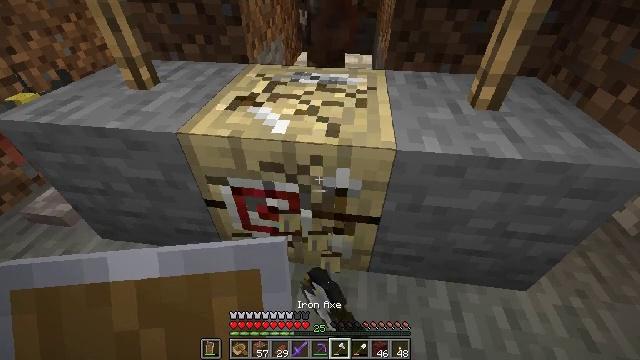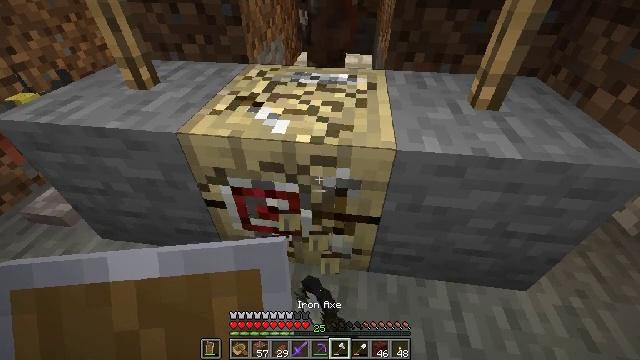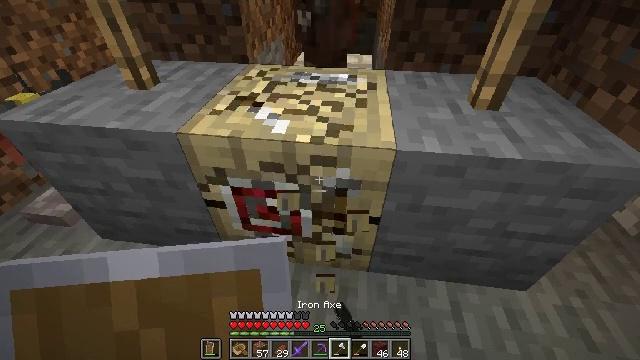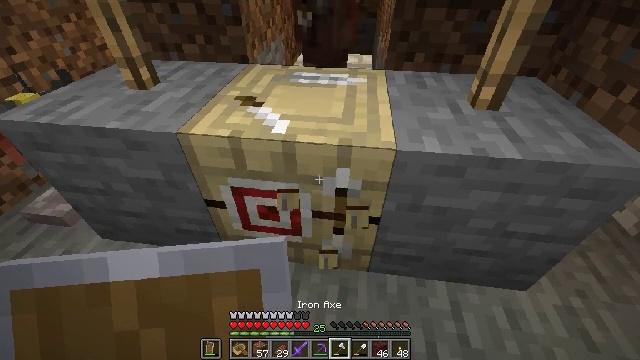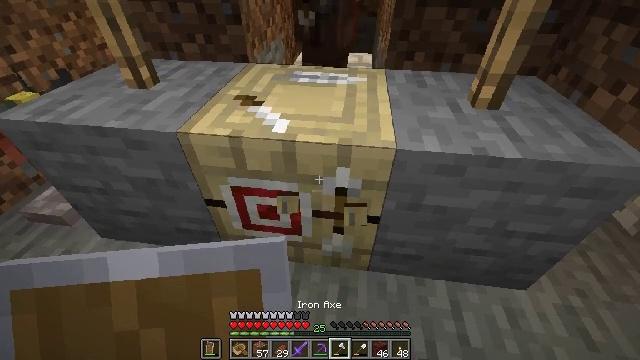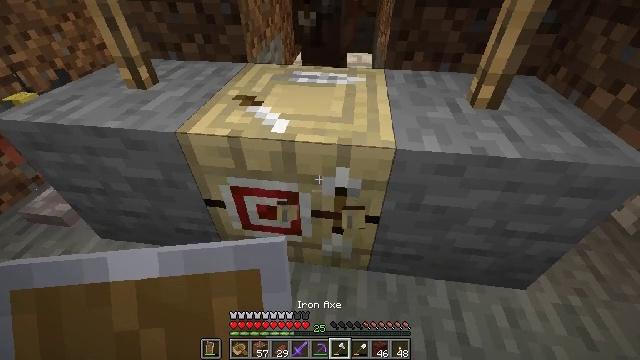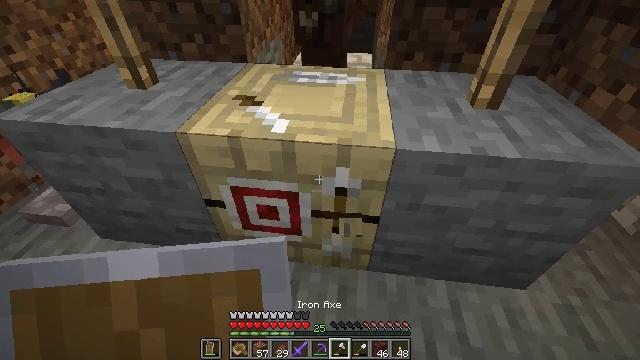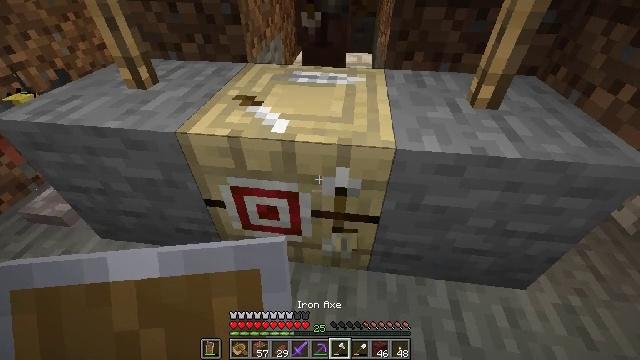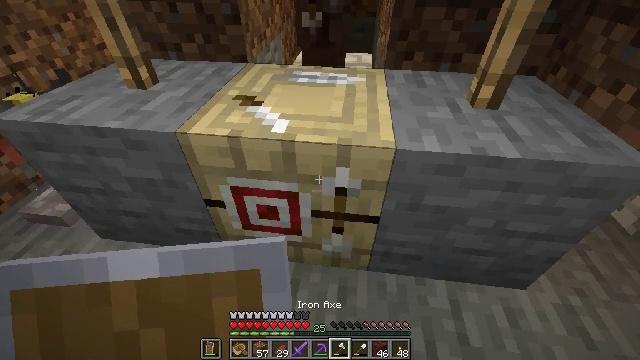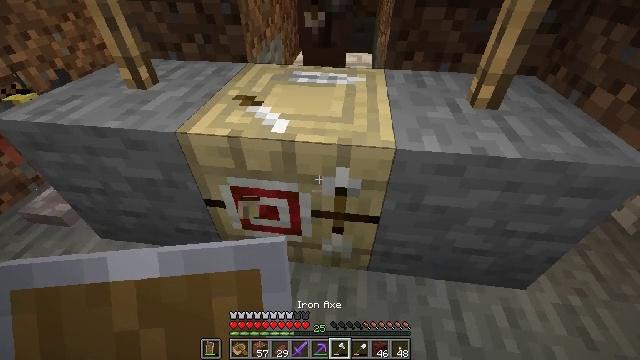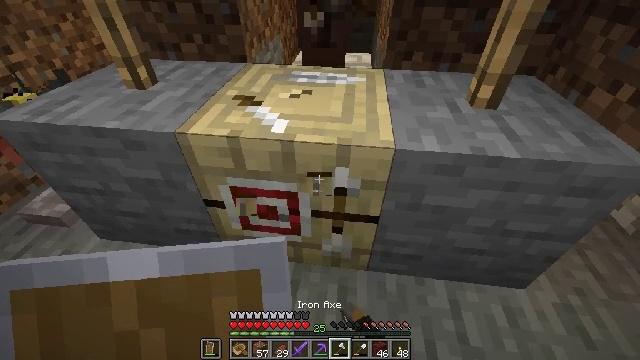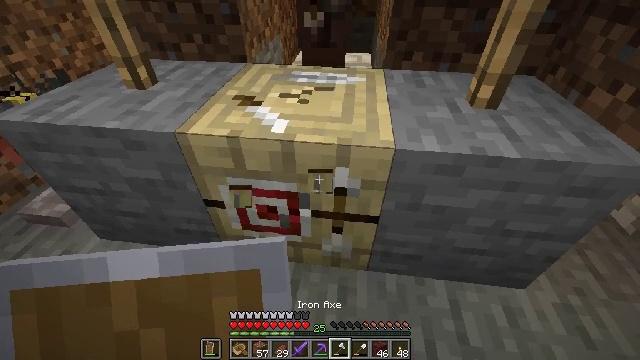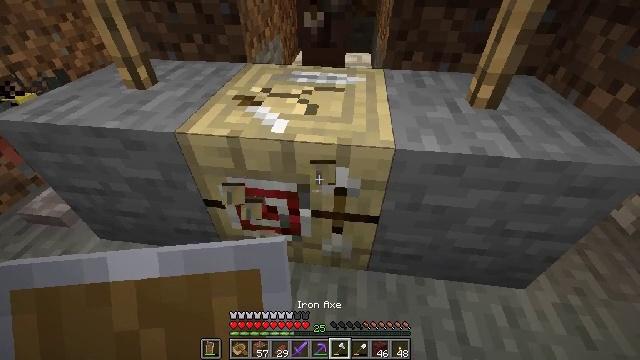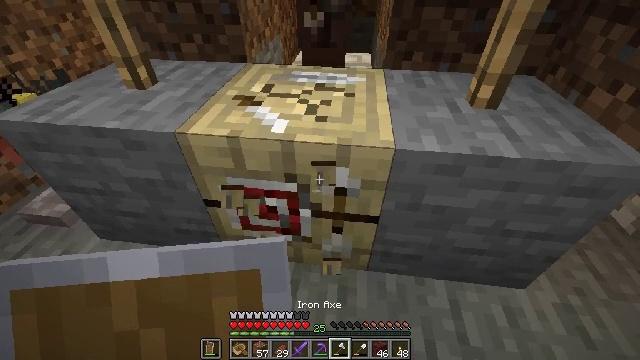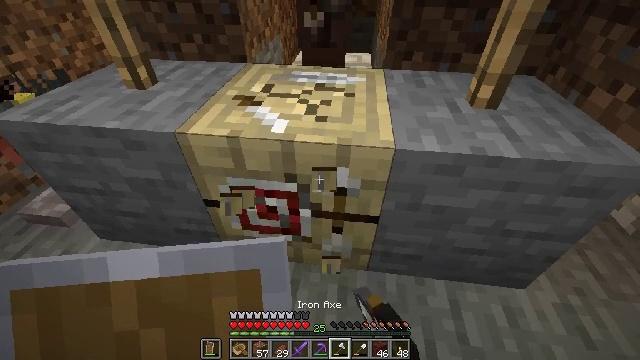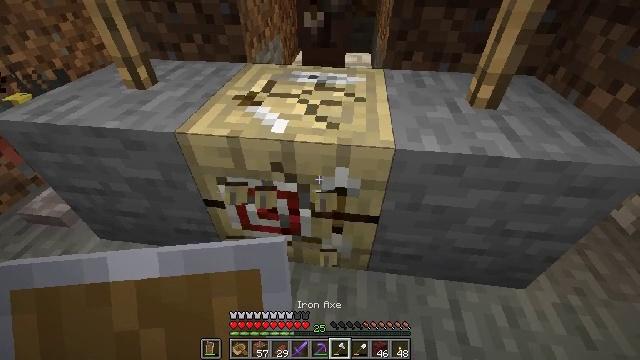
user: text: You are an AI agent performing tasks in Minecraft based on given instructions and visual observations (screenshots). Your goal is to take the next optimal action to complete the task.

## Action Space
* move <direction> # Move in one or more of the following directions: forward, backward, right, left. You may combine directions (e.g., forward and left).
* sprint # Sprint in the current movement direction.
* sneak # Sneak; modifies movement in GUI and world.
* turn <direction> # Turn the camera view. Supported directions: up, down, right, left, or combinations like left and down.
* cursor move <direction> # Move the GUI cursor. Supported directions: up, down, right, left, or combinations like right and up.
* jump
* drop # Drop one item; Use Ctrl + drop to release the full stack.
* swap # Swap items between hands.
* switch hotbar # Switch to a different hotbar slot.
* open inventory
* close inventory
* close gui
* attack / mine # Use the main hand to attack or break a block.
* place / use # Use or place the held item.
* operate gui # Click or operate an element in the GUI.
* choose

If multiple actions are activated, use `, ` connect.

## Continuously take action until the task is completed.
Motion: motion action
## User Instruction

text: Attack the fletching table to break it.
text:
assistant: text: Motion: attack / mine
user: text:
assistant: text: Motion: attack / mine
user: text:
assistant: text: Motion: no_op
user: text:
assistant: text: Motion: no_op
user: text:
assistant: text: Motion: no_op
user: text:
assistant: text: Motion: no_op
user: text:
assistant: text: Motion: no_op
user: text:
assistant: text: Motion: no_op
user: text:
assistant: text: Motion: attack / mine
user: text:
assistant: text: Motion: attack / mine
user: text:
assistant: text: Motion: attack / mine
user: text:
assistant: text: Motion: attack / mine
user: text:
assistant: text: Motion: attack / mine
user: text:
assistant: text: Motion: attack / mine
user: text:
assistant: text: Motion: attack / mine
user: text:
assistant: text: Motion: attack / mine
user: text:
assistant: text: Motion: attack / mine
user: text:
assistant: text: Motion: attack / mine
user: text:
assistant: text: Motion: attack / mine
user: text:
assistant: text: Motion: attack / mine
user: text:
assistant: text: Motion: attack / mine
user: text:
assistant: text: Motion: attack / mine
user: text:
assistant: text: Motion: attack / mine
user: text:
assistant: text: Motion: attack / mine
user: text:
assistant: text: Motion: no_op
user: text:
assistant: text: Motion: no_op